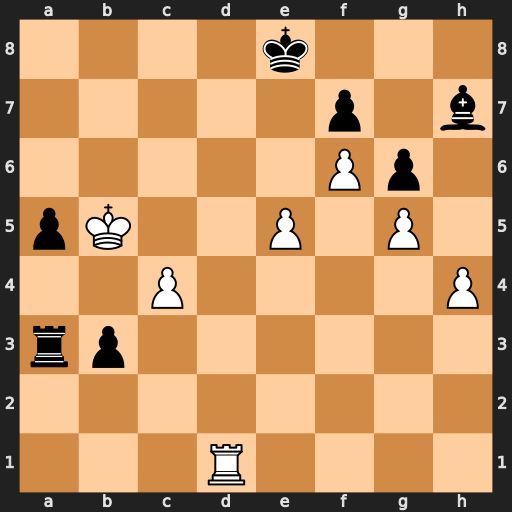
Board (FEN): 4k3/5p1b/5Pp1/pK2P1P1/2P4P/rp6/8/3R4
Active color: w
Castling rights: -
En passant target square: -
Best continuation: Kb6 Ra4 c5 Rc4 c6